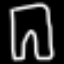
Label: pants